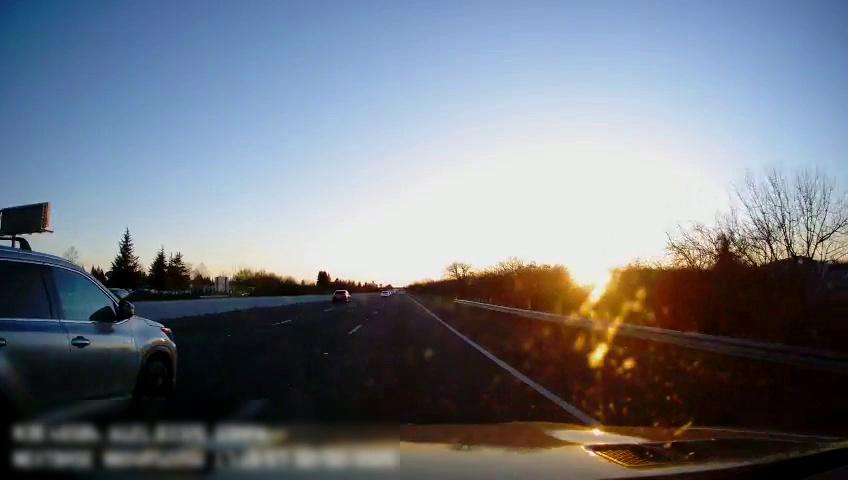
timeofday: Day
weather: Sunny
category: Drivable Space
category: Vehicles | Car
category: Vehicles | SUV
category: Vehicles | SUV
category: Lanes | Alternate Lane
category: Lanes | Current Lane
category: Lanes | Alternate Lane